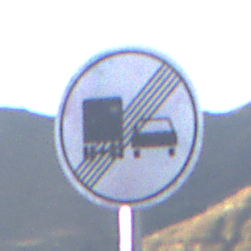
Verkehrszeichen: EndeUeberholverbotKraftfahrzeuge
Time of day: SunriseSunset
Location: Outdoor (Nature)
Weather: Clear
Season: NotSpecified
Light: Natural